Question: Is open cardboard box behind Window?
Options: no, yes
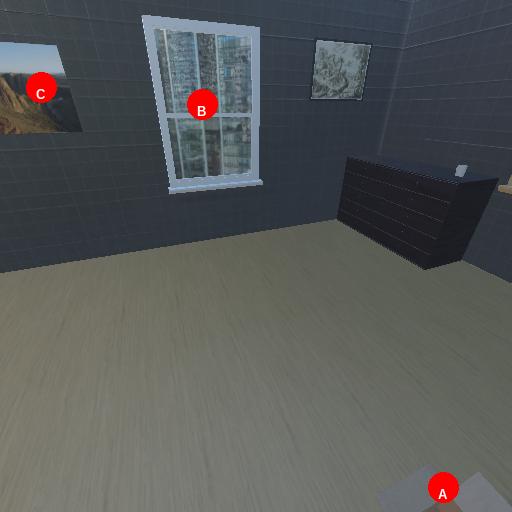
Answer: no